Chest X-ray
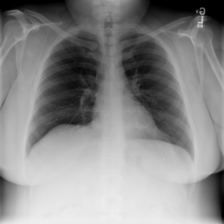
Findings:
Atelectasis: negative
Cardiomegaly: negative
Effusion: negative
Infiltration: negative
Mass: negative
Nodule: negative
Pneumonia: negative
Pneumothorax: negative
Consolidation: negative
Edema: negative
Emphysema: negative
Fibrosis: negative
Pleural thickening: negative
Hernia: negative